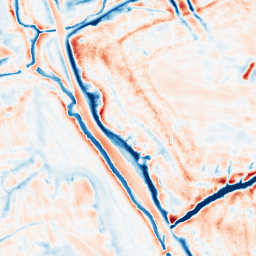
Category: edge_preserving
Decomposition family: bilateral
Decomposition parameters: d: 21
sigma_color: 50
sigma_space: 150
Upsampling method: sinc_hamming
Upsampling parameters: scale: 2
kernel_size: 4
Upsampling scale: 2